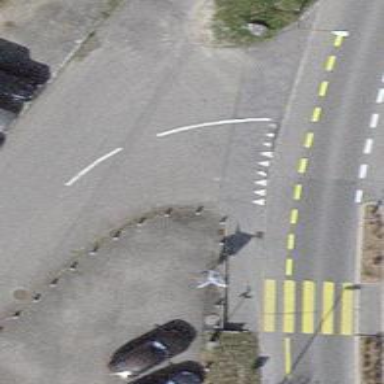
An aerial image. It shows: Bollard barrier.